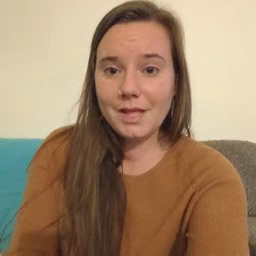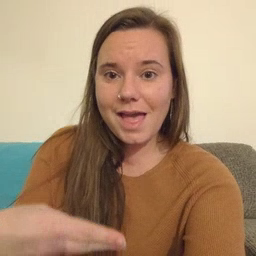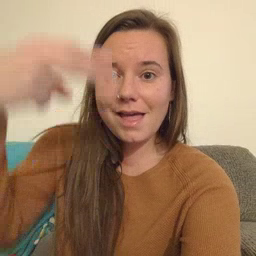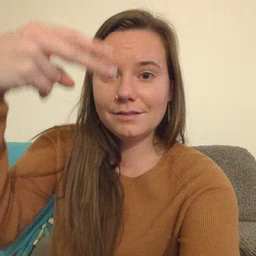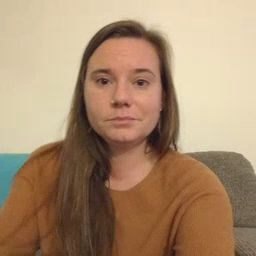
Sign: high